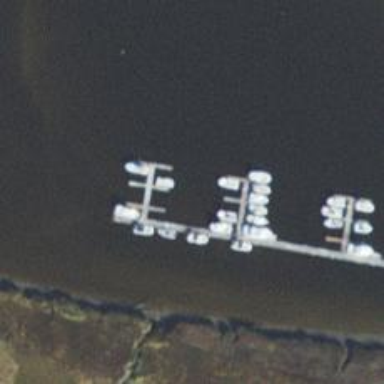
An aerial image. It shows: Pier with mooring facilities.